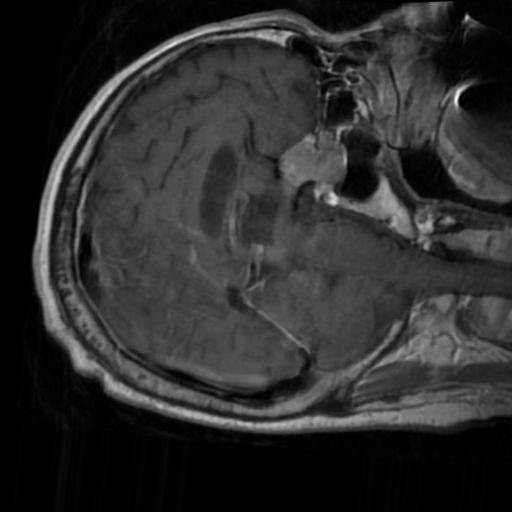
Label: brain_tumor